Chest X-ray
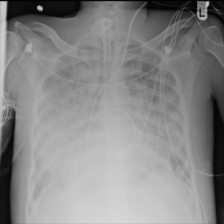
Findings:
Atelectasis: negative
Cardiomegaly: negative
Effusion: negative
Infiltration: negative
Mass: negative
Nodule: negative
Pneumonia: negative
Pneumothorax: negative
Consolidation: negative
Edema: negative
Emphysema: negative
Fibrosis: negative
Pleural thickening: negative
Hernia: negative